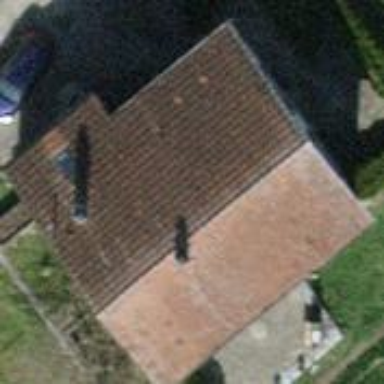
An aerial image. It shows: Gabled roof farm building.